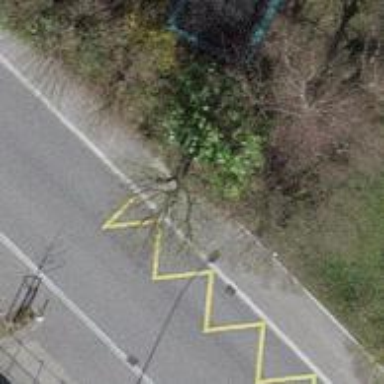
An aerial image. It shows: Platform for public transport on the road.